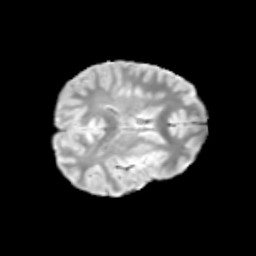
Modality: T2w
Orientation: axial
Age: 13
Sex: male
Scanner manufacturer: siemens
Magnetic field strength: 3 T
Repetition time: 3.8 s
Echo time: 0.07 s